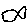
Label: fish